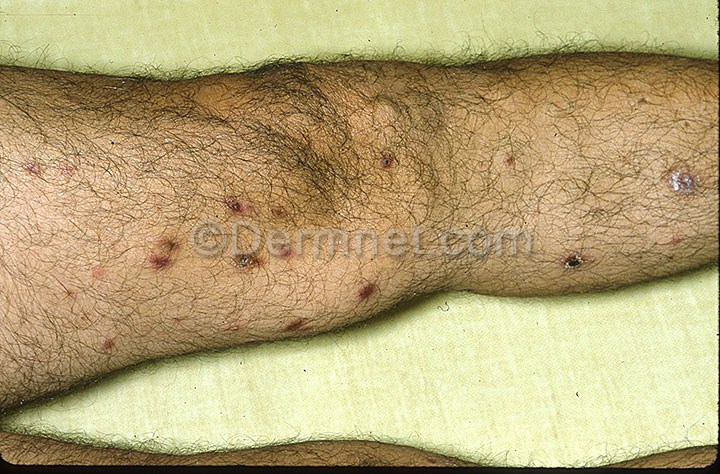
Disease: Psoriasis pictures Lichen Planus and related diseases